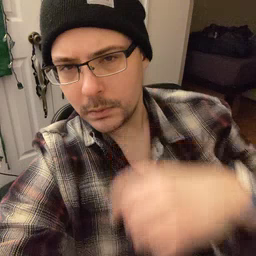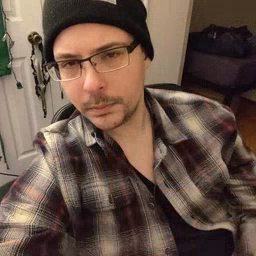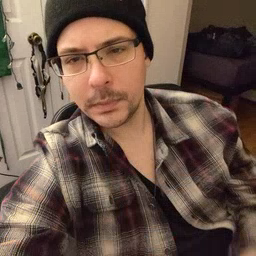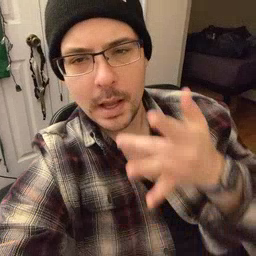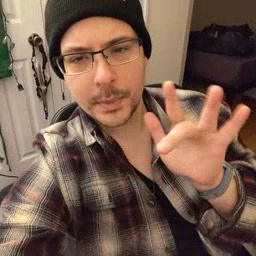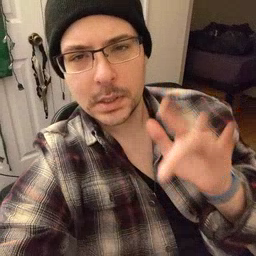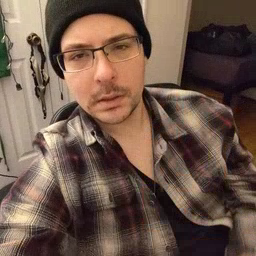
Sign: empty